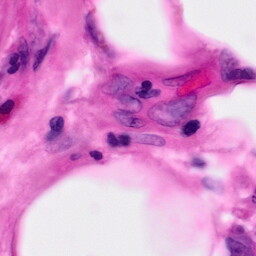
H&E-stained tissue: Pancreatic